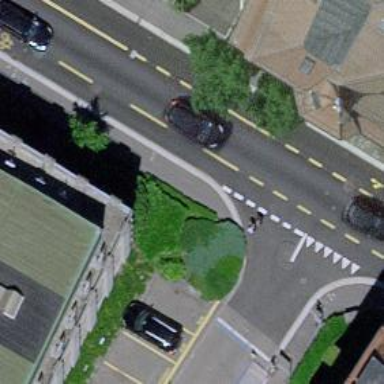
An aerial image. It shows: Kerb serving as barrier.